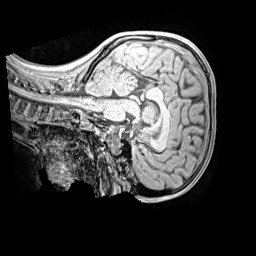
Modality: MP2RAGE
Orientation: sagittal
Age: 11
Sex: male
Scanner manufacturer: siemens
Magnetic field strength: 3 T
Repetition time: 4 s
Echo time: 0.00299 s